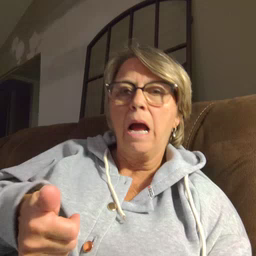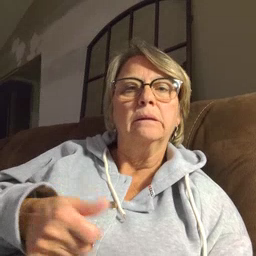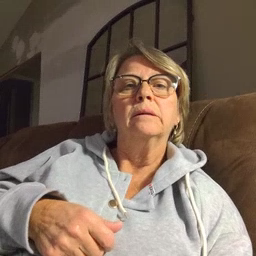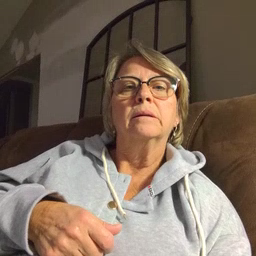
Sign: not